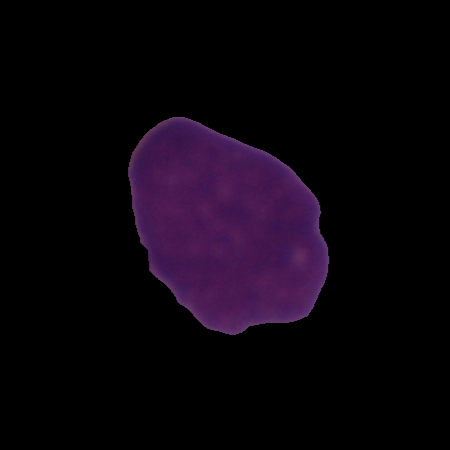
Label: cancer